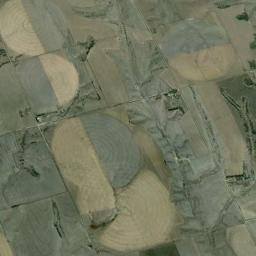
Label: circular_farmland